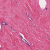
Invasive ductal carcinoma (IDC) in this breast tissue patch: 0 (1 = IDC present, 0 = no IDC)